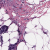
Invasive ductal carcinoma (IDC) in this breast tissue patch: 1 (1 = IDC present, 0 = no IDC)